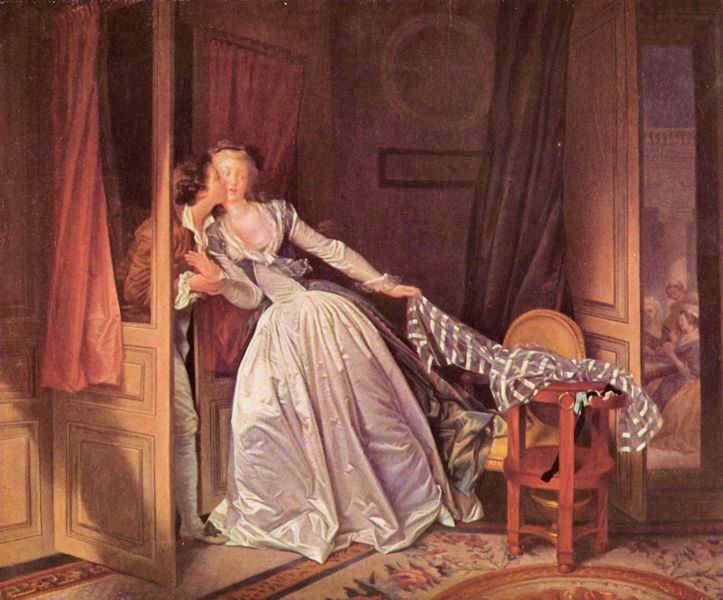
Titel: Heimlicher Kuß
Künstler: Jean Honoré Fragonard
Standort: Sankt Petersburg
Institution: Musée de l'Ermitage
Schlagwörter: blau, dunkel, gemälde, gruppe, hand, mann, schatten, weiß, frauen, gelb, menschen, mädchen, ausschnitt, blumen, braun, brust, busen, damen, fenster, frankreich, frau, glas, grau, hell, hintergrund, holz, kleid, licht, nacht, raum, schwarz, stuhl, stühle, tisch, tür, zimmer, ölbild, ausblick, blick, dame, rot, schal, schloss, tuch, ball, beige, fest, gesellschaft, muster, ornament, rock, tanz, teppich, versammlung, anzug, blond, hemd, hose, jacke, wand, arm, barock, falten, gesicht, kleidung, bild, herr, hände, innenraum, spiegel, vorhang, öl, wind, gewand, interieur, mantel, realismus, reich, stoff, adel, decke, drei, mutter, paar, rokkoko, tochter, tanzen, brünett, dekolletee, dekoltee, prinzessin, rokoko, rosa, seide, genre, kreis, adelige, aussicht, balkon, taille, kuss, küssen, leidenschaft, liebe, lehne, türen, lila, violett, hof, türe, hocker, saal, schemel, romantik, angst, gäste, gardine, vorhänge, glanz, festhalten, gestreift, streifen, bett, schlafzimmer, teppichboden, glänzen, kammer, faltenwurf, edel, junge, wange, erotik, dekolleté, satin, versteckt, strümpfe, pärchen, eng, offen, durchblick, abschied, ausziehen, geben, sex, seite, gefahr, greifen, furcht, manschetten, treffen, schuh, brokat, zuneigung, musterung, liebespaar, ehe, verführung, jüngling, tischbein, dienst, verliebt, hingabe, romeo, schatte, sinnlich, korsett, baldachin, heimlich, balkontür, dekolltee, kniebundhose, kassetten, femme, geliebter, waschtisch, kassettentür, vorhand, prunk, inneraum, geliebte, schimmern, troubadour, robe, ballkleid, gegenständlich, zärtlich, anziehen, jahrhundert, perrücke, nebenzimmer, schnabelschuhe, brockat, wandvertäfelung, lasierend, boudoir, stehlen, geischt, gemeinschaft, türspalt, ingres, boucher, galant, bussi, fragonard, tete a tete, affäre, lauschen, liebhaber, verehrer, geheim, liebelei, salon, konigin, trieb, verboten, gardinenstange, rendevous, ängstlich, schaerpe, wangenkuss, galanterie, rendezvous, mätresse, baldahin, erwischen, heimlichkeiten, inflgranti, jula, kußraub, liebeszene, trffen, unbemerkt, versteckter kuss, verstohlen, wandöffnung, umkleideraum, vorhang+, eintretten, budoir, geraubt, amants, lforhang, painture